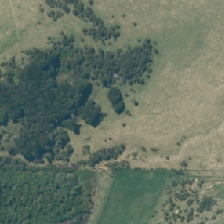
Land cover: manuka_kanuka